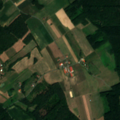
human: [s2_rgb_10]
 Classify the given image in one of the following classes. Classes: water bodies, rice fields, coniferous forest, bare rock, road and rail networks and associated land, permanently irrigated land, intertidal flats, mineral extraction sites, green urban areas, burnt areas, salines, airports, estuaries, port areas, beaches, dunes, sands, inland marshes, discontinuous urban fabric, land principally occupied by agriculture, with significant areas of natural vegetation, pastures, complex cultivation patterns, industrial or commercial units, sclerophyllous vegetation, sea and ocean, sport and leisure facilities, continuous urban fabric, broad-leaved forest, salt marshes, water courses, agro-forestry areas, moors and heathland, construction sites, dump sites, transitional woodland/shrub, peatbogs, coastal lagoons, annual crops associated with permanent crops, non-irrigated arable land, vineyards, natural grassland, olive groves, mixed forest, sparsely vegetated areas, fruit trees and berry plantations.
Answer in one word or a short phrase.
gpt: non-irrigated arable land, complex cultivation patterns, broad-leaved forest, mixed forest